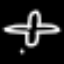
Label: airplane